Interaction volume radius: 5 \u00c5
Interaction volume height: 15 \u00c5
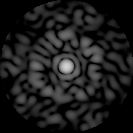
Disorder parameter: 0.8721